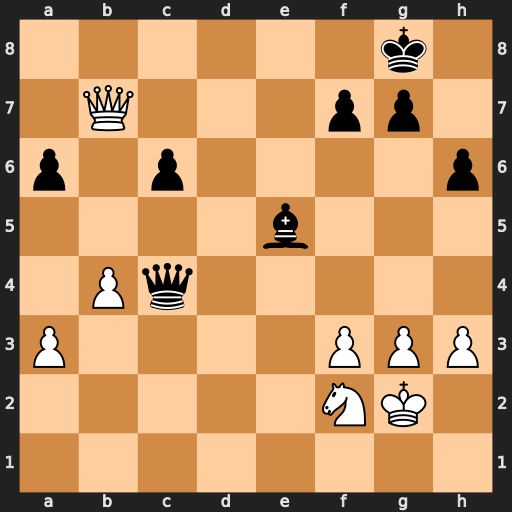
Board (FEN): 6k1/1Q3pp1/p1p4p/4b3/1Pq5/P4PPP/5NK1/8
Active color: w
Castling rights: -
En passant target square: -
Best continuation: Qc8+ Kh7 Qf5+ g6 Qxe5